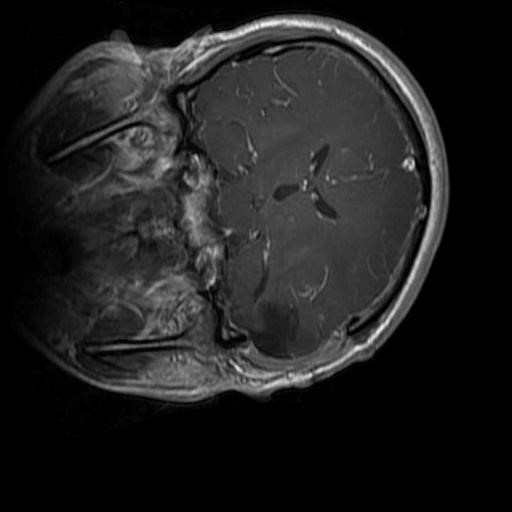
Label: brain_glioma